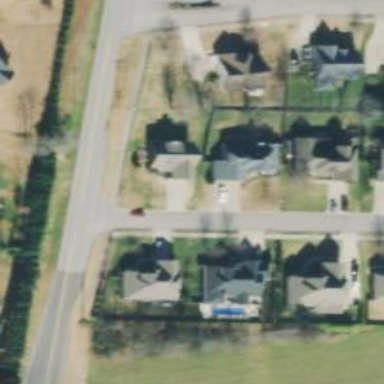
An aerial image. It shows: Unmarked road crossing.